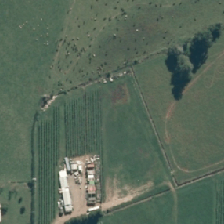
Land cover: high_producing_grassland